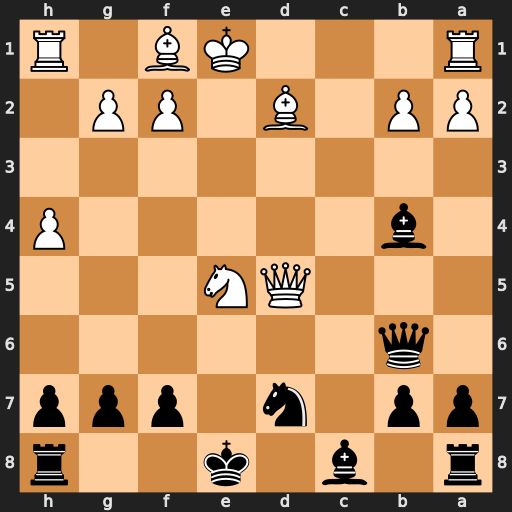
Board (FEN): r1b1k2r/pp1n1ppp/1q6/3QN3/1b5P/8/PP1B1PP1/R3KB1R
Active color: b
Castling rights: KQkq
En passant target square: -
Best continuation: Bxd2+ Qxd2 Nxe5